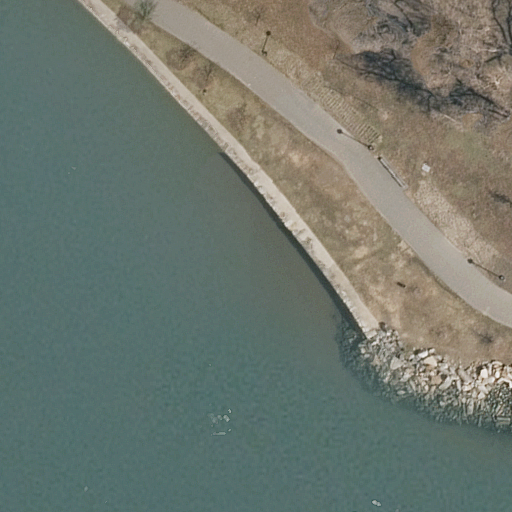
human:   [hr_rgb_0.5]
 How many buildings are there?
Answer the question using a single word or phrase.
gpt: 0

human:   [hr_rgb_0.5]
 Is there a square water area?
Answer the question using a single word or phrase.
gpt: no

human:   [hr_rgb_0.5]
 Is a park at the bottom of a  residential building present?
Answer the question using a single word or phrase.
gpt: no

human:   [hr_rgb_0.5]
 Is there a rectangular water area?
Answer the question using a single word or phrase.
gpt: yes

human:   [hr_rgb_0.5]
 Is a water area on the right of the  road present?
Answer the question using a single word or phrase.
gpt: no

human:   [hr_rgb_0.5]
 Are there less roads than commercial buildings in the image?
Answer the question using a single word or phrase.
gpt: no

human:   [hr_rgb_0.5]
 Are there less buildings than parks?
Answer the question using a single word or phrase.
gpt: yes

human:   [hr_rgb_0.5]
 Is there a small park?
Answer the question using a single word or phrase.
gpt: no

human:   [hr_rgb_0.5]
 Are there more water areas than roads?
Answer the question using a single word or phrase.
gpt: yes

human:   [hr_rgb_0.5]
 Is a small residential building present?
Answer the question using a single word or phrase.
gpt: no

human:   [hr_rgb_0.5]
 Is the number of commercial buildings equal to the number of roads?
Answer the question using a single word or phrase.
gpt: no

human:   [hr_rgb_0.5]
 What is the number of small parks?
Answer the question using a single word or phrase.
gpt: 0

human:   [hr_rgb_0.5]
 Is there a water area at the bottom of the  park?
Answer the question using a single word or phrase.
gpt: yes

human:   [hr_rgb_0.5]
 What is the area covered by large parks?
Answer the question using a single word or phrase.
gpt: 4138m2

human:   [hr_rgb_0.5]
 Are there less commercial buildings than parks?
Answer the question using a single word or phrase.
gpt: yes

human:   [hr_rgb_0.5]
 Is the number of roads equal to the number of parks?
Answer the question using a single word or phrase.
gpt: yes

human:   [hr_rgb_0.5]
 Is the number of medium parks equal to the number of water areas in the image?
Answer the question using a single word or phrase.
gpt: no

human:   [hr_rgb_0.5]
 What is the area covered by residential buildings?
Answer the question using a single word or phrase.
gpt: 0m2

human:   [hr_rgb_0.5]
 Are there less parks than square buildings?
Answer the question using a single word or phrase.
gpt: no

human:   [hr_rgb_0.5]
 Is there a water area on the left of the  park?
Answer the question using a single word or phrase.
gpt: no

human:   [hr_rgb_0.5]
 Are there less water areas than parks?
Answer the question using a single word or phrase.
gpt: no

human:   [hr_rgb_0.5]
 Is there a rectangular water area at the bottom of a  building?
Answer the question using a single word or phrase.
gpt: no

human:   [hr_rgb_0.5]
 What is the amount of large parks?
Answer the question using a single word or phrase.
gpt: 1

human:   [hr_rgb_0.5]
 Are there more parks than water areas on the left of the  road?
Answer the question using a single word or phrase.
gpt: yes

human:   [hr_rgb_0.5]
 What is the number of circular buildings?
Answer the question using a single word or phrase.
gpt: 0

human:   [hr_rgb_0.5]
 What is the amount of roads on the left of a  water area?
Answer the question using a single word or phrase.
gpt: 0

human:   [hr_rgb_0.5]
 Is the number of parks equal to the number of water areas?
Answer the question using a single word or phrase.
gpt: no

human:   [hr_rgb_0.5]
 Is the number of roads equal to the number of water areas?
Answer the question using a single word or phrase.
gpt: no

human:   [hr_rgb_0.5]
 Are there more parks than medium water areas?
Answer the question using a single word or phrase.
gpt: yes

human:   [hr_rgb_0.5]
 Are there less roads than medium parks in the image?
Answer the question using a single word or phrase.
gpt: no

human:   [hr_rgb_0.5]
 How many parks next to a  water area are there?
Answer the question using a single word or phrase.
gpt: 1

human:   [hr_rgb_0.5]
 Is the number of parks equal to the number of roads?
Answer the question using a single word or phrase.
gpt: yes

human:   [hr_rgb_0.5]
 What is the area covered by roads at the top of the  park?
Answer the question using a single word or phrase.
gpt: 0m2

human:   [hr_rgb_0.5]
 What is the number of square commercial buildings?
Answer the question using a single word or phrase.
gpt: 0

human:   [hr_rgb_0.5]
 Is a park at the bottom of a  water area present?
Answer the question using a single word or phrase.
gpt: no

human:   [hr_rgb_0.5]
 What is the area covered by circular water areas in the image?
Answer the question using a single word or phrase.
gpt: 0m2